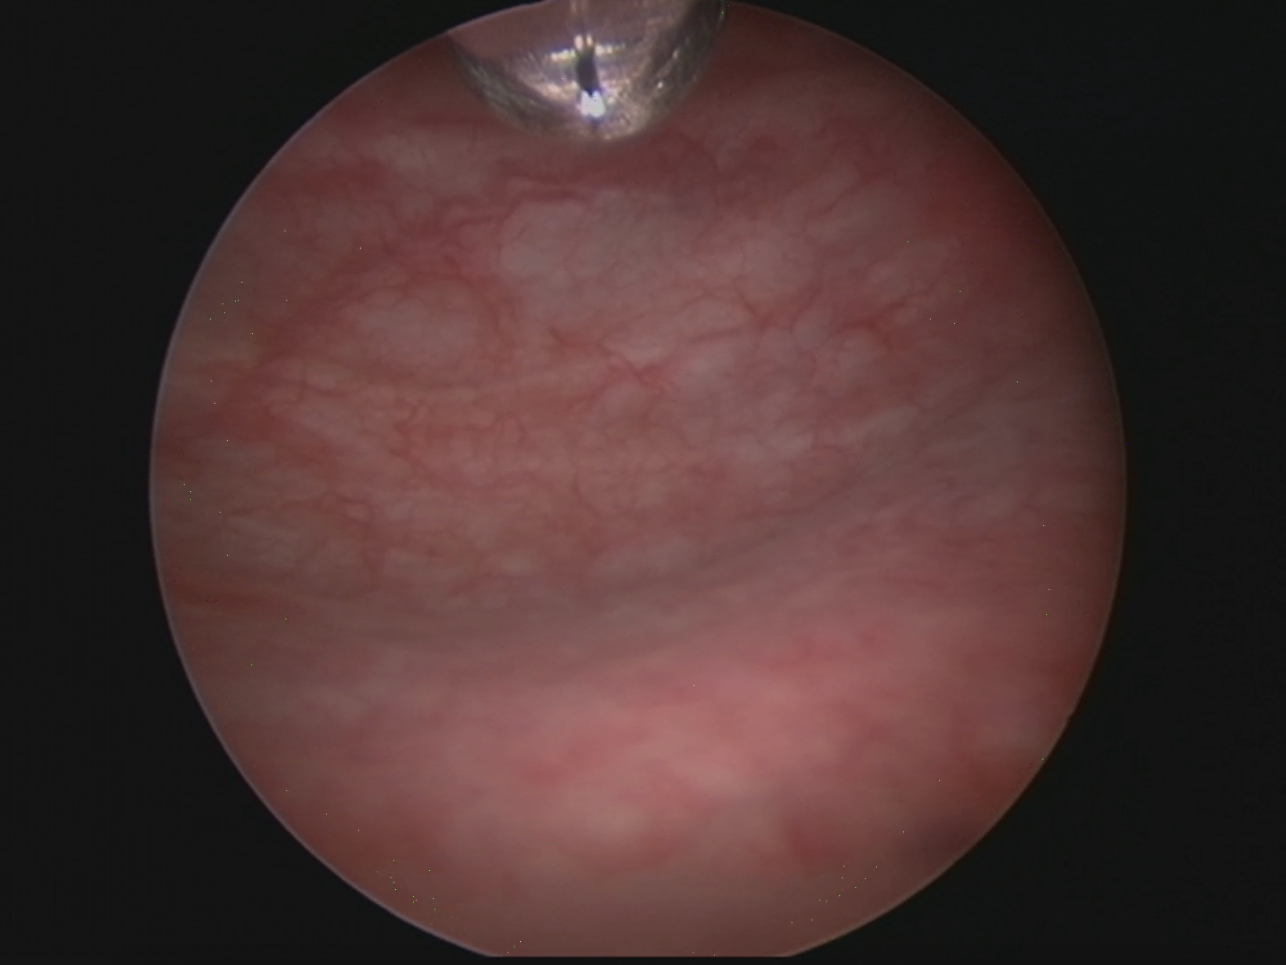
Modality: WLC
Class: Foreign bodies
Subclass: BiopsyForcep
Lesion: L0
Bladder cancer association: No